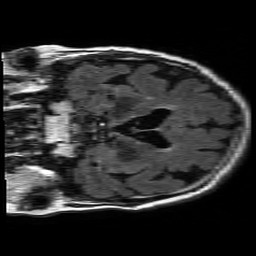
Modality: FLAIR
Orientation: coronal
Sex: female
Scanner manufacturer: philips
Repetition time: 11 s
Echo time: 0.125 s